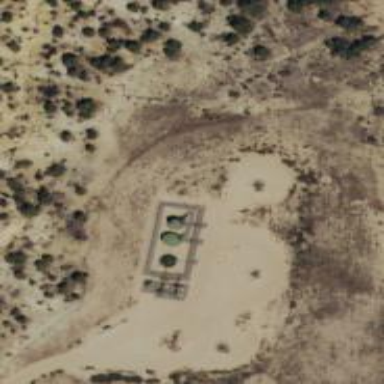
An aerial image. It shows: Storage tank that is man-made.